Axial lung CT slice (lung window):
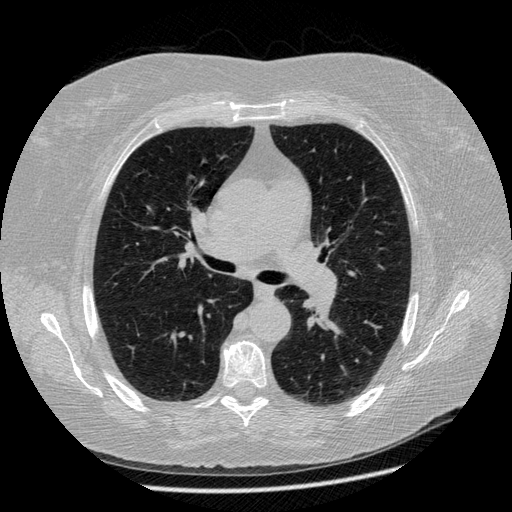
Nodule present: no